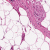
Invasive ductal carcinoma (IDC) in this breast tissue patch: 0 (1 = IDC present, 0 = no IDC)